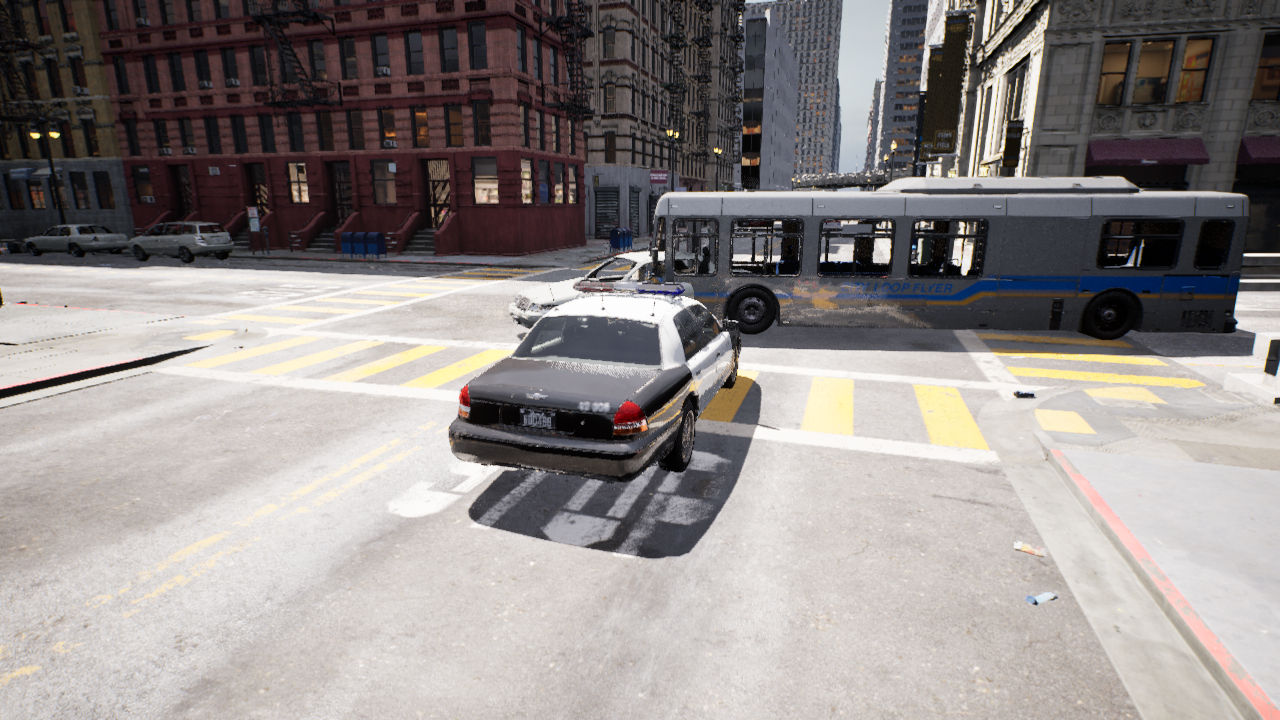
Venue: residential
Lighting: clear day
Vehicle rig: sedan